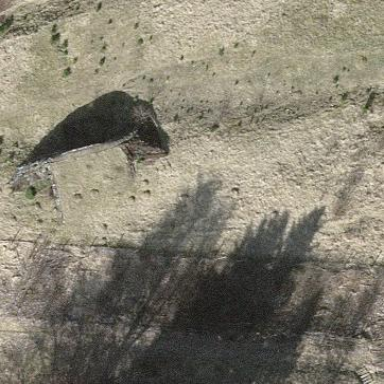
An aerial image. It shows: Military bunker.